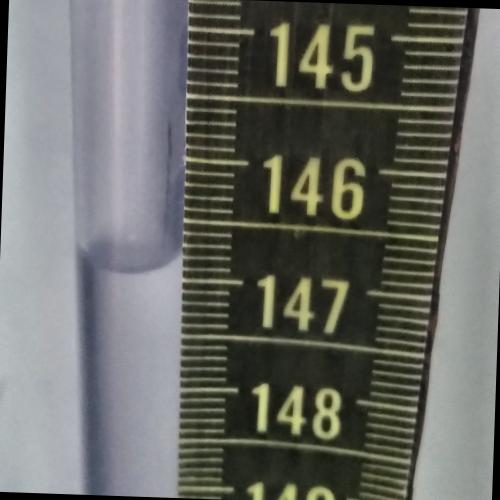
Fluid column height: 146.9 cm